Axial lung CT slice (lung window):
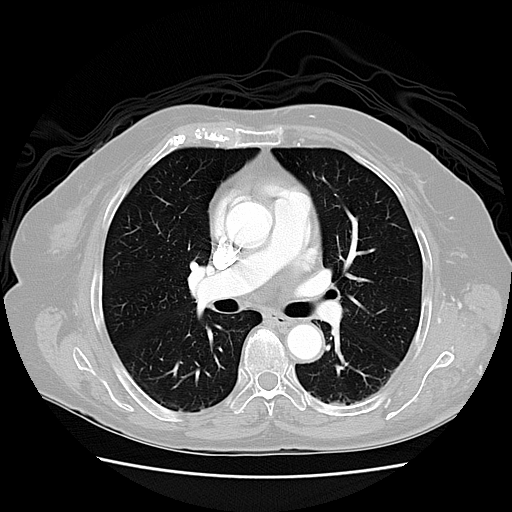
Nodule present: no